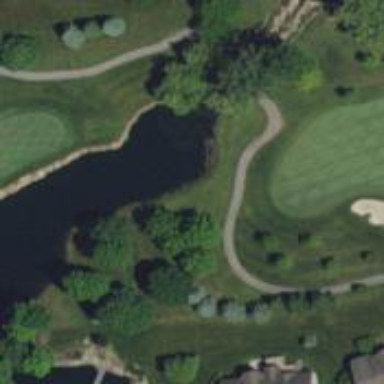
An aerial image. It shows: Path used for both walking and golf.